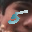
Label: 5